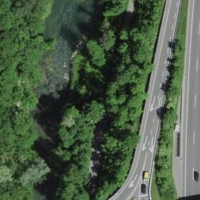
EUNIS habitat code: 57
Species observed at this site:
Phalacrocorax carbo
Cinclus cinclus
Prunus spinosa
Alcedo atthis